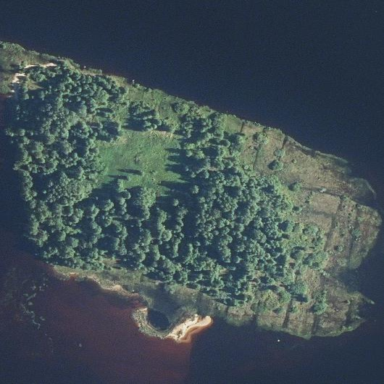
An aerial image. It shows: Islet.